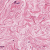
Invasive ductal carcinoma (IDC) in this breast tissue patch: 0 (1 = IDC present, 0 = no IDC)